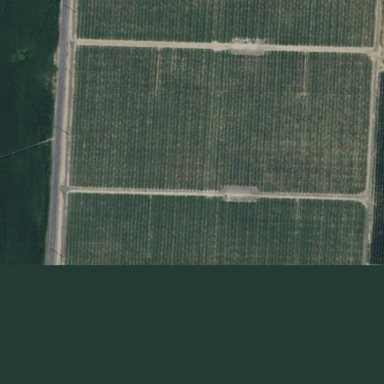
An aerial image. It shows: Vineyard.